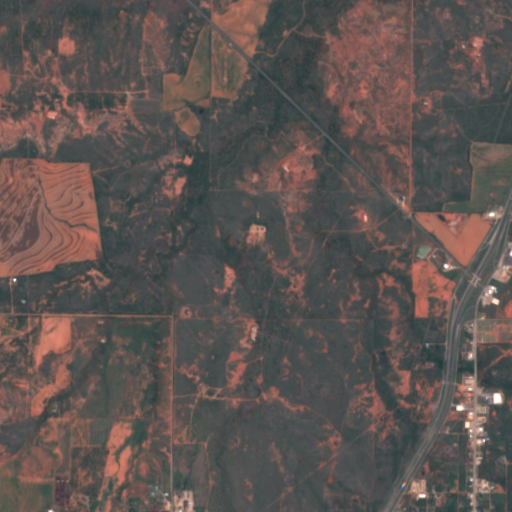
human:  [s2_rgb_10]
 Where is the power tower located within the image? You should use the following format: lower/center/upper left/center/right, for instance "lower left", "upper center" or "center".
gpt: There is no power tower in the image.